Question: How can I make a constraint on Entity Framework to read a foreign key relation from table cars to vehicle (for example) as '0..1 -> 1' instead of '* -> 1'?
I have tables
'''
create TABLE [dbo].[Vehicles](
[Id] [int] IDENTITY(1,1) NOT NULL primary key,
<rest of the columns>
)
create TABLE [dbo].[Cars](
[Id] [int] NOT NULL,
<rest of the columns>
)
'''
and foreign key:
'''
alter table <URL>
'''
when I create a model from the DB, it is created as '* -> 1' an I cant change:

I know I manually change the association between the two entities but it doesn't matter because it doesn't change the constraint
I need to do that to set the baseType property of 'Cars' to 'Vehicle' to Implement a Inheritance.
Currently I'm getting this error:
> Multiplicity is not valid in Role 'BoatsTPT' in relationship
'FK__BoatsTPT__Id__117F9D94'. Because the Dependent Role refers to the
key properties, the upper bound of the multiplicity of the Dependent
Role must be 1.
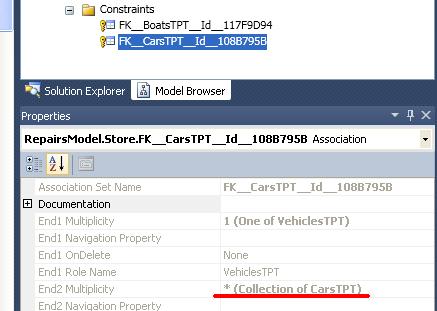
Answer: You must first make 'Id' column in your 'Cars' table a primary key otherwise it is not one-to-one relation.